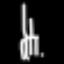
Label: fork